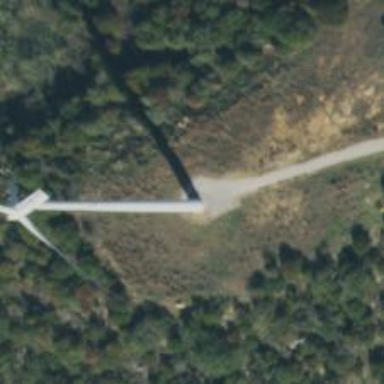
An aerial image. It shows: Wind generator in the form of horizontal axis wind turbine.